Interaction volume radius: 5 \u00c5
Interaction volume height: 30 \u00c5
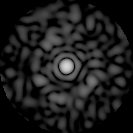
Disorder parameter: 0.8499